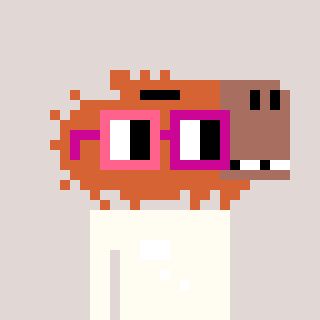
a pixel art character with square pink and red glasses, a capybara-shaped head and a grayscale-colored body on a warm background